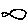
Label: fish